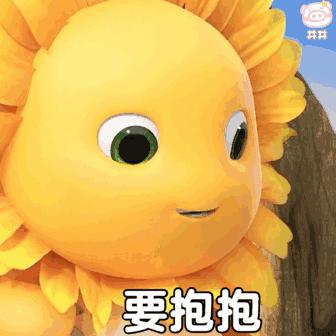
Label: nailong